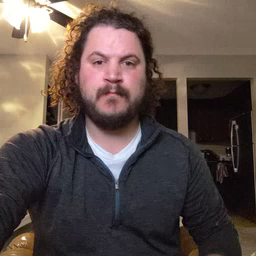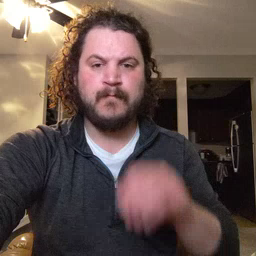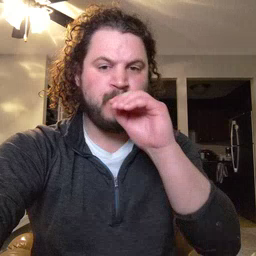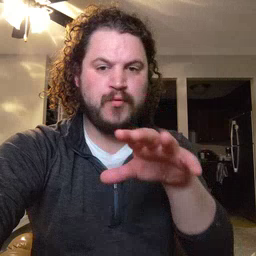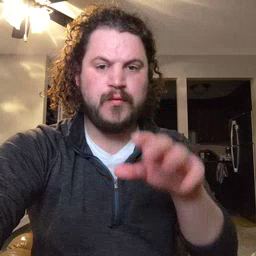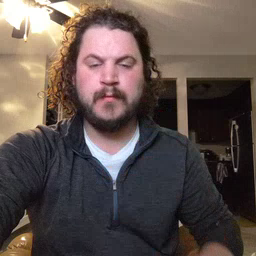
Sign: blow